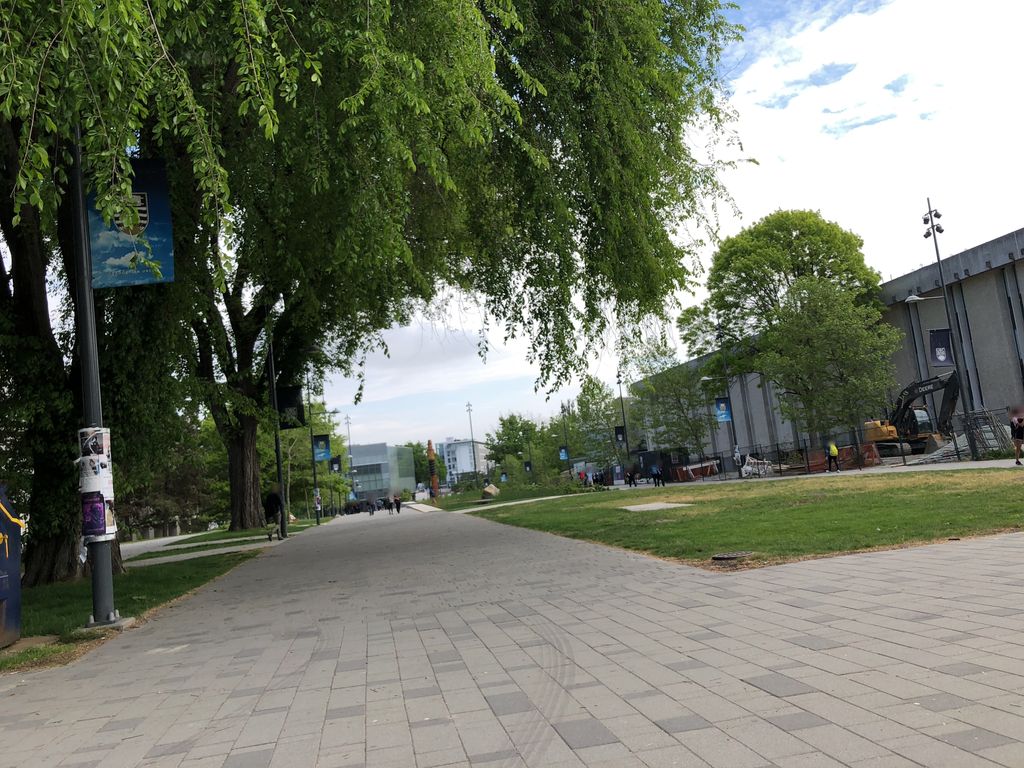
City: vancouver